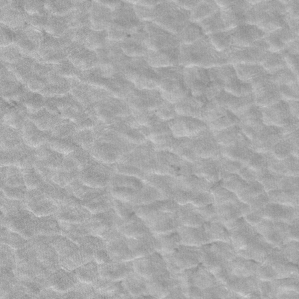
Label: frost